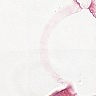
Metastatic tissue present: no